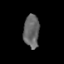
Tissue: skin
Cell type: Epithelial cells
Senescence score: 0.2617
Nuclear area (px): 509
Mean DAPI intensity: 101.868